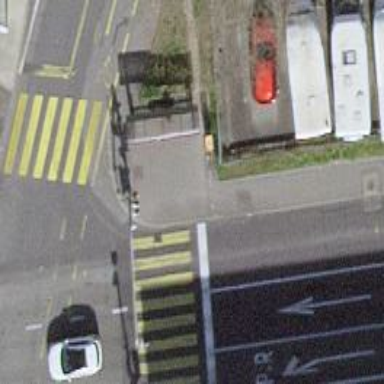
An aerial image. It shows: Platform with shelter made of asphalt. This platform is used for public transport.